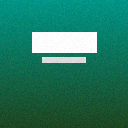
Screen state: on